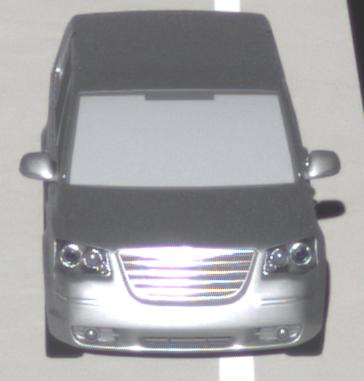
Make: Chrysler
Model: Grand Voyager 3.8
Detailed model: Grand Voyager
Model produced from: 2008/03
Model produced until: 2010/12
Doors: 5
Color: gray
Road condition: wet road
Daytime: sunrise or sunset
Contrast: high contrast